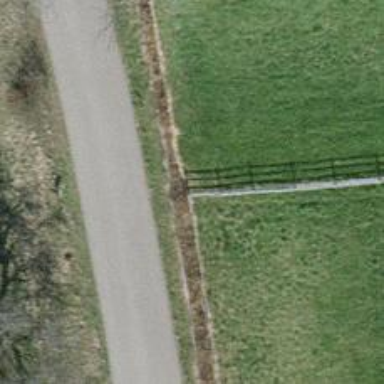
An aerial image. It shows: Fence.